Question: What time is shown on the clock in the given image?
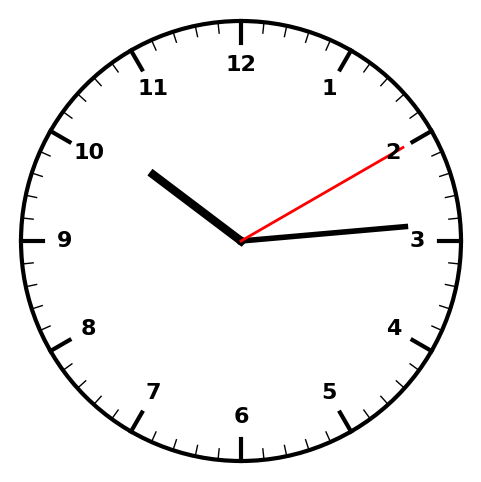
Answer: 10:14:10